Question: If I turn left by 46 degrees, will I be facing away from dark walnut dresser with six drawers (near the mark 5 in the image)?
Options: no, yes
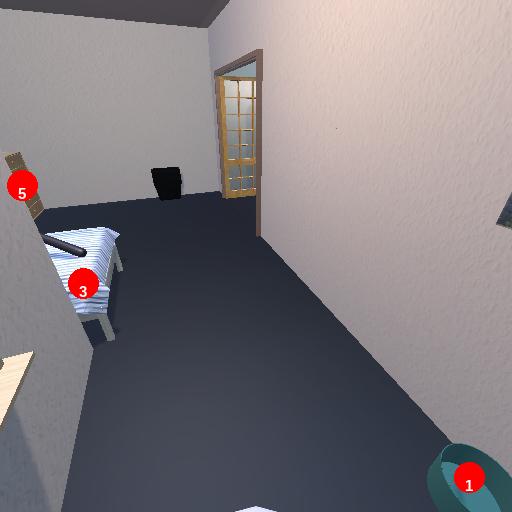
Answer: no